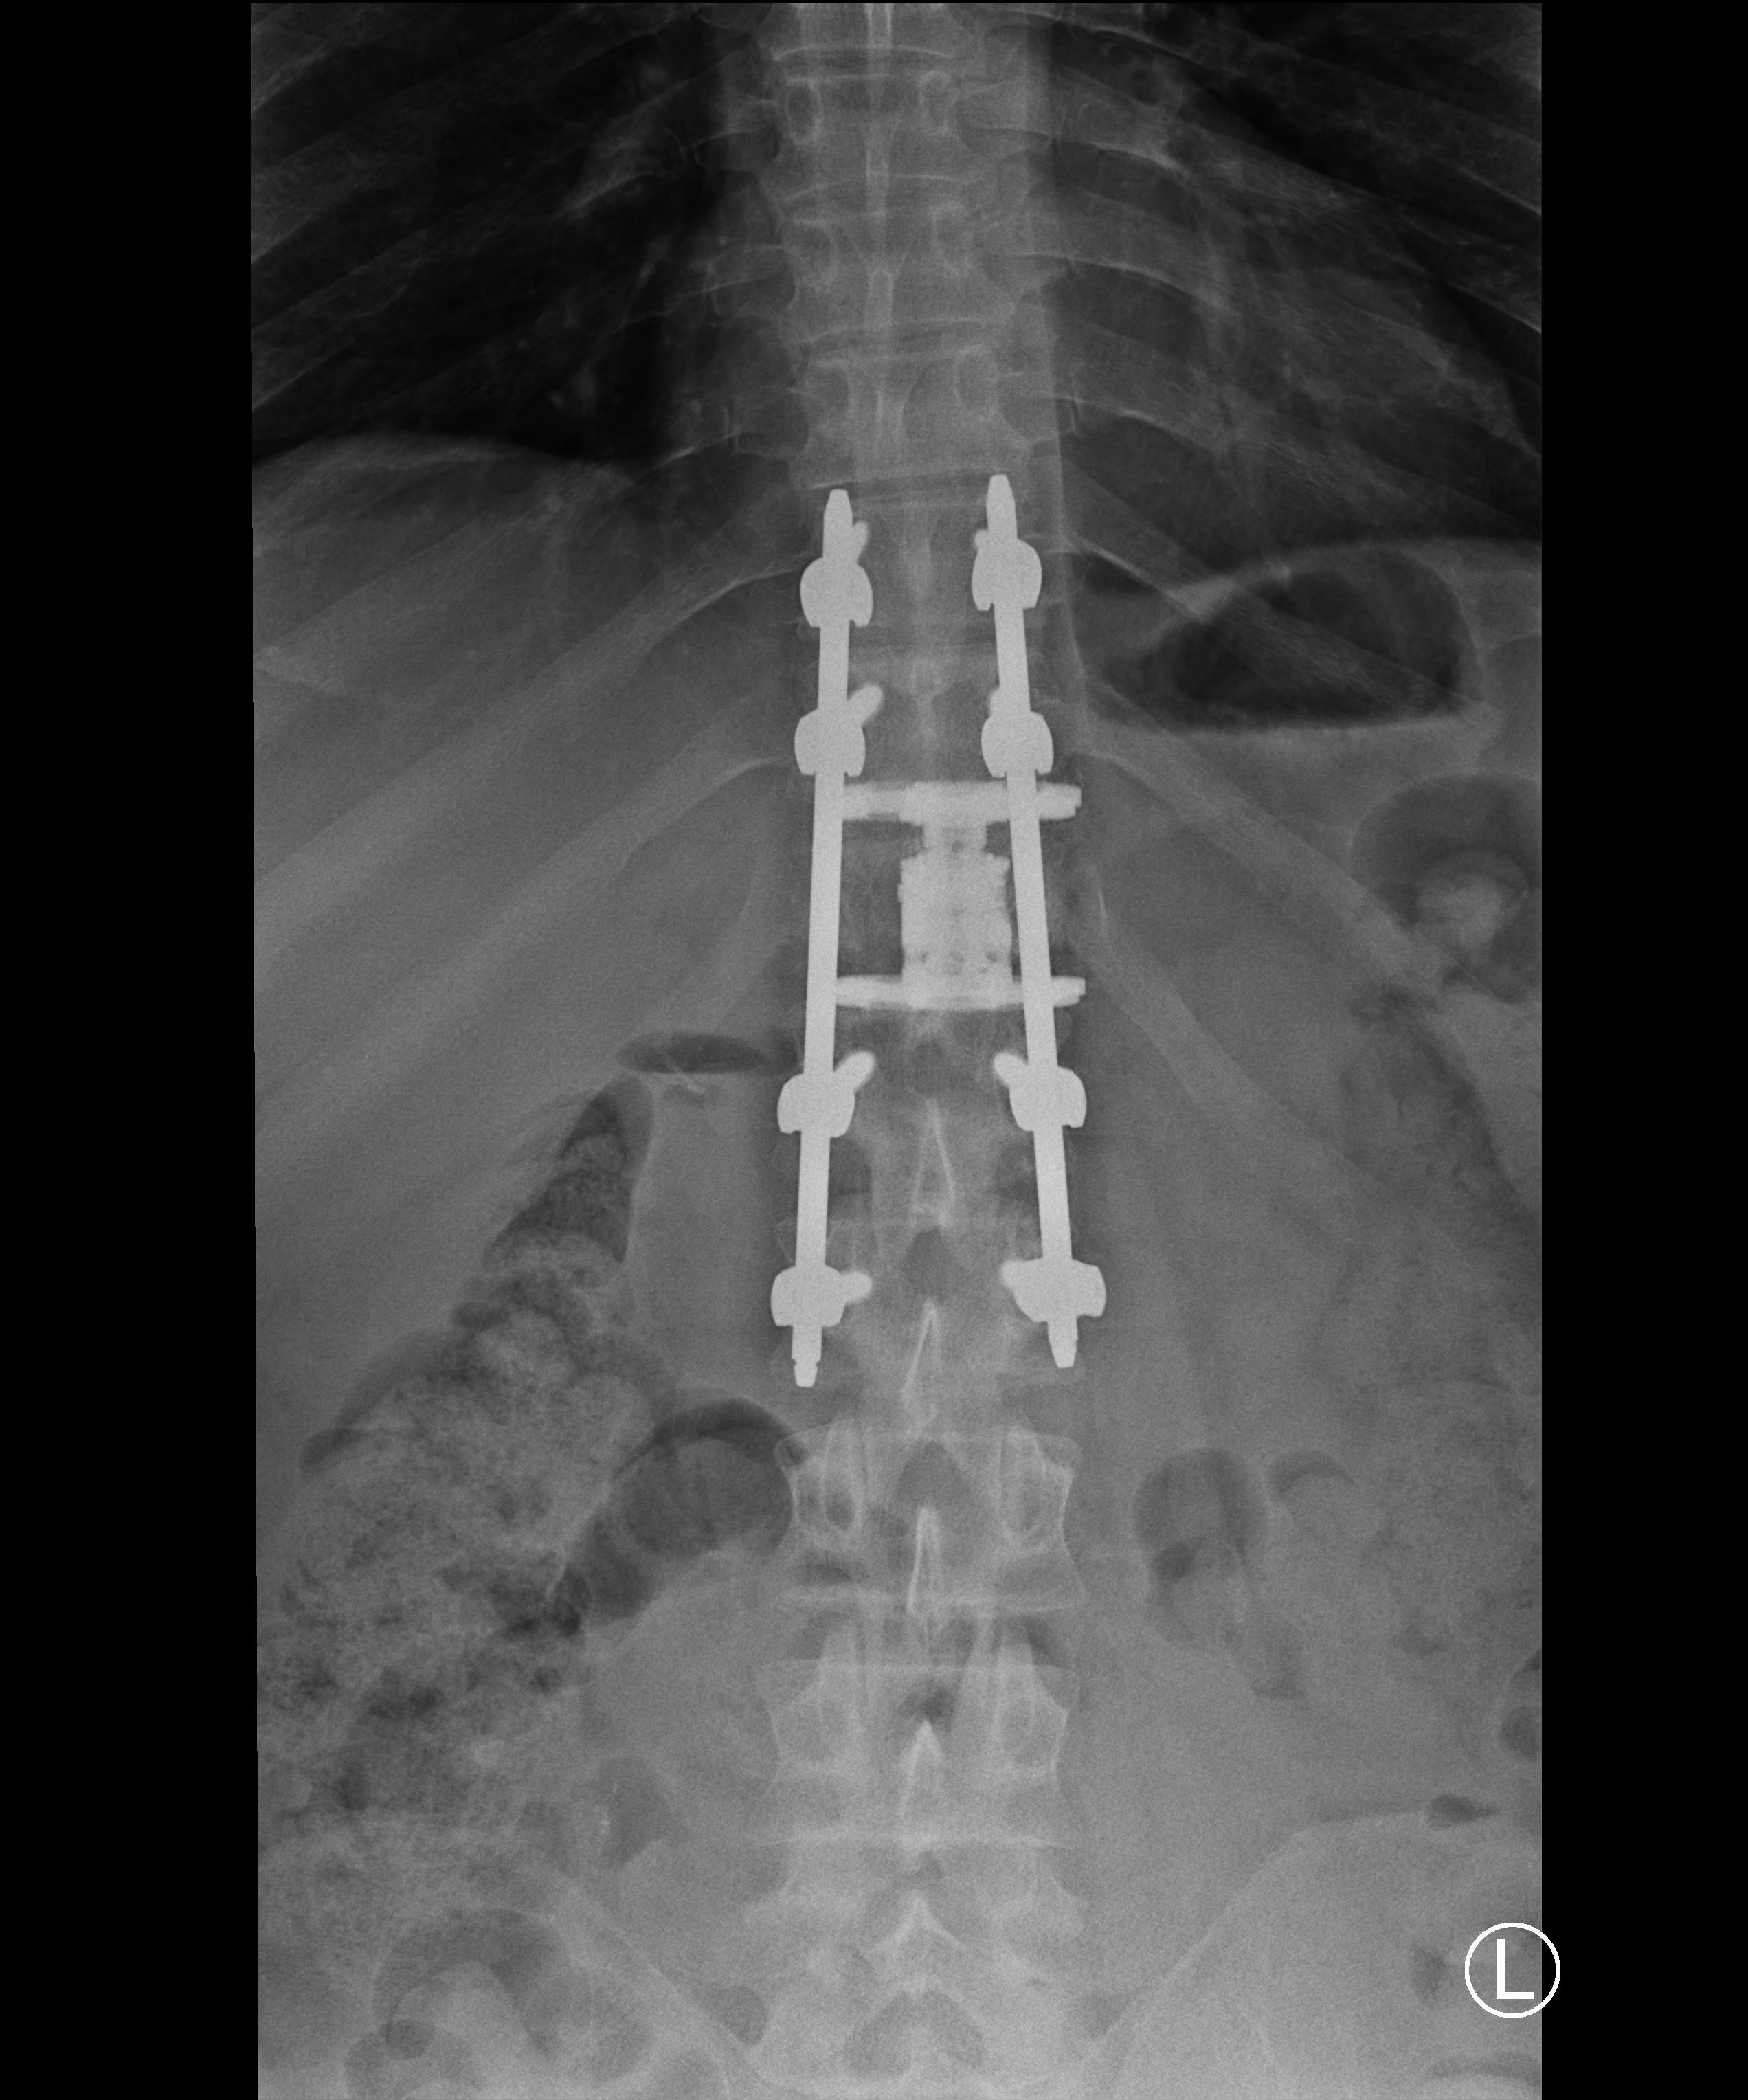
View: AP
Implant manufacturer: medtronic solera